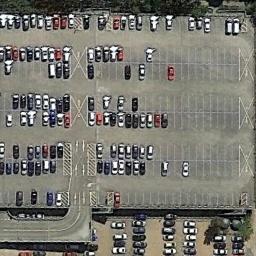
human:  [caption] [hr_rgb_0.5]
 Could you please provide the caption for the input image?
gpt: The parking lot has some parked cars but lots of parking spaces are still empty .

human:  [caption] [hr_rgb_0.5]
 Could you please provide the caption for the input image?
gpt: Many cars of different styles are on the parking lot .

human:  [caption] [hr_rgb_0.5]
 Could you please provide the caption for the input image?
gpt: The parking lot is full of cars .

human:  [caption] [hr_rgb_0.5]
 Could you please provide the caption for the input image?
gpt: Seven rows of cars were parked in the parking lot .

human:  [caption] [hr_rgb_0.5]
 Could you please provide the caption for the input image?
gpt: There are many cars and some empty space on the parking lot .